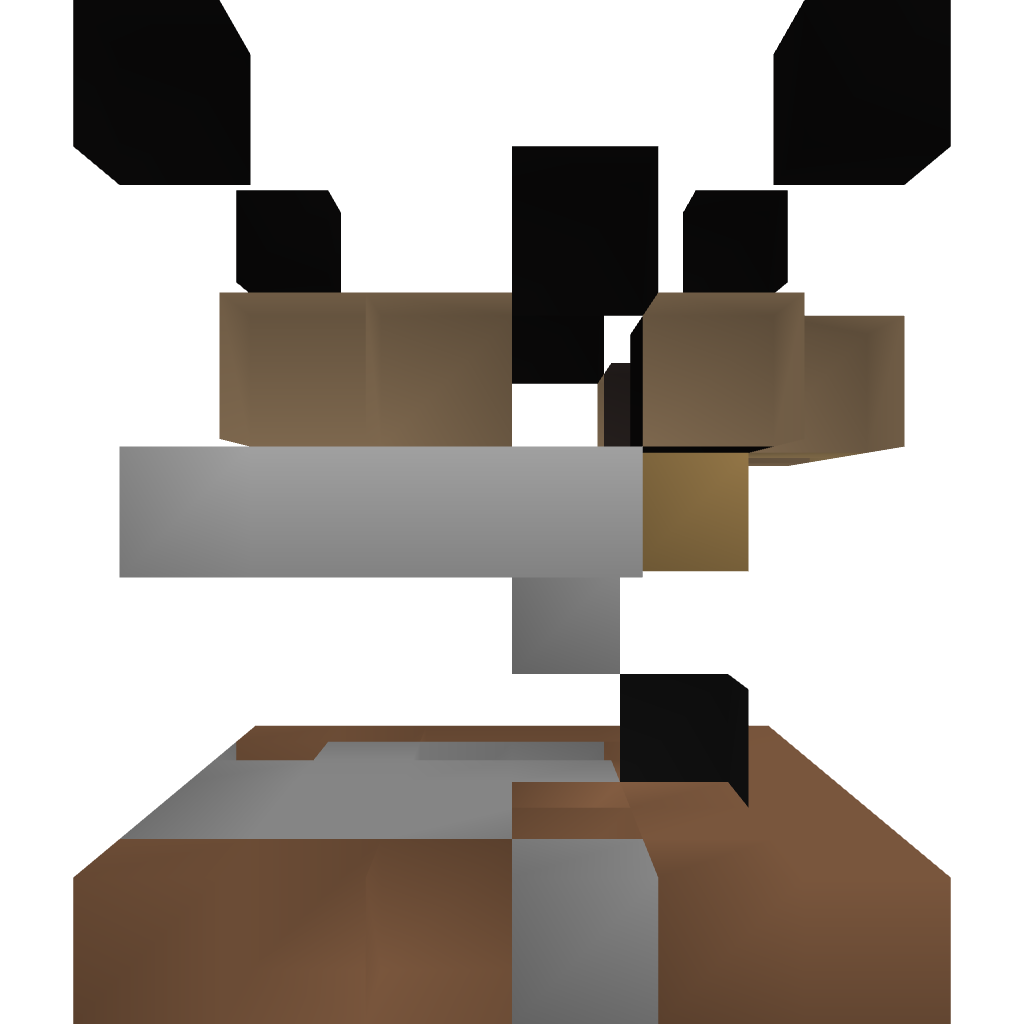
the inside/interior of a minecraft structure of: Boat Dock